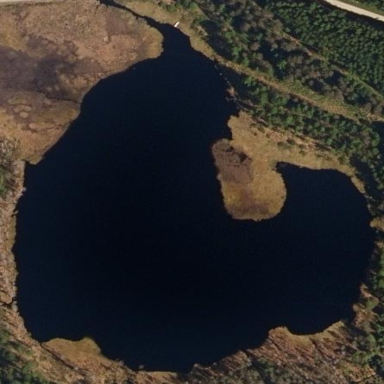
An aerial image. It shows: Lake with natural water.